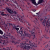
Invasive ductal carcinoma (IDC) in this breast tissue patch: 1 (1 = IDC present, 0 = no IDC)